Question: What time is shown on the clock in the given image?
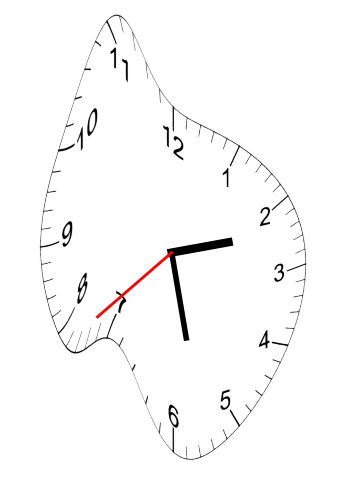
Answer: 02:27:38